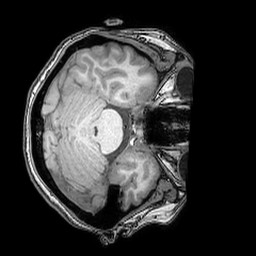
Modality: T1w
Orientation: axial
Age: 27
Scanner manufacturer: philips
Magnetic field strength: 3 T
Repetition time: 0.007 s
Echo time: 0.003501 s